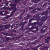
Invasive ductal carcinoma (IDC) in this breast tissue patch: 1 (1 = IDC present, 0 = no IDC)